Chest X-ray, AP view. Patient: 58 years old, sex M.
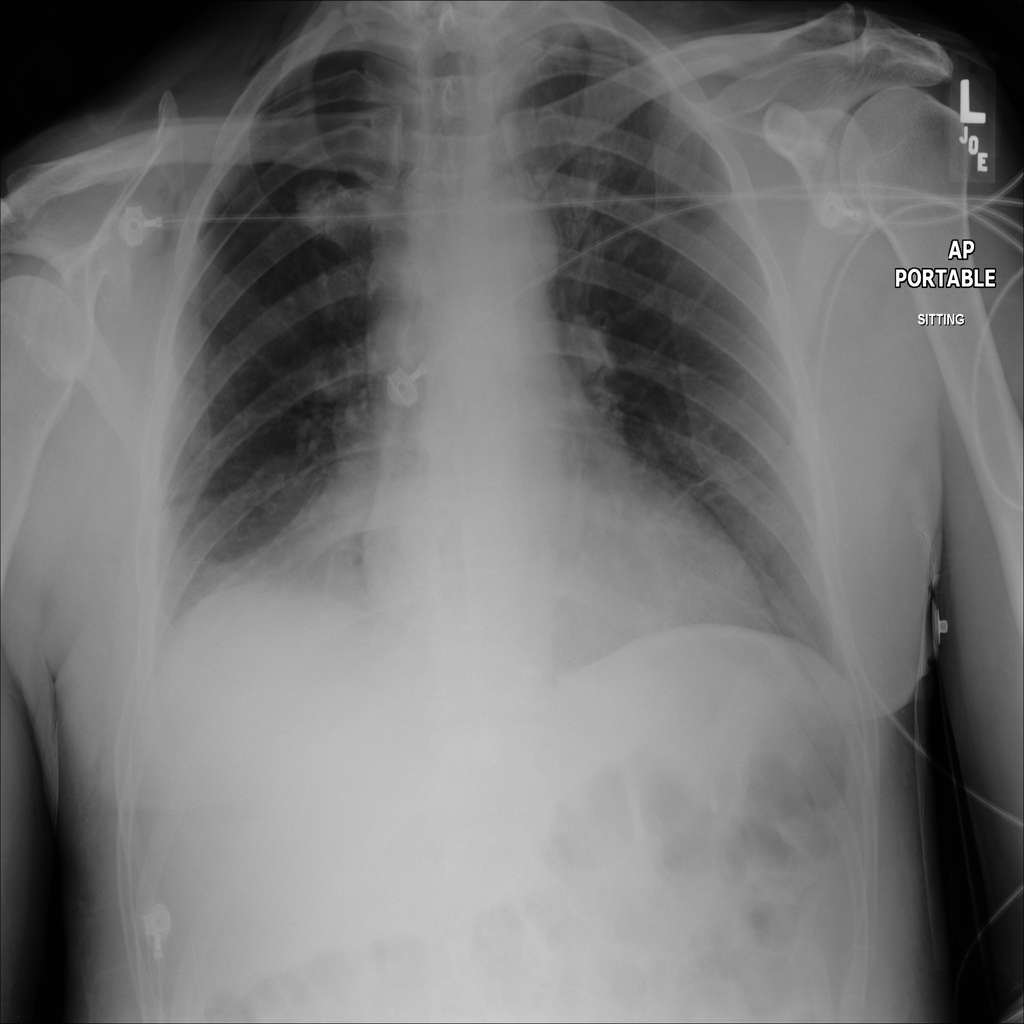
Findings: Pneumothorax